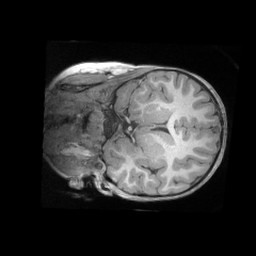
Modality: T1w
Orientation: coronal
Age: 4
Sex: female
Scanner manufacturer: siemens
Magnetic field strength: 3 T
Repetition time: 2.53 s
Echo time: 0.00164 s